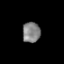
Tissue: prostate
Cell type: T cells
Senescence score: 0.2664
Nuclear area (px): 360
Mean DAPI intensity: 128.847